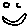
Label: smiley face